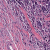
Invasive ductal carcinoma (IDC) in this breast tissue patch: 1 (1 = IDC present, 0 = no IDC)